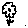
Label: flower